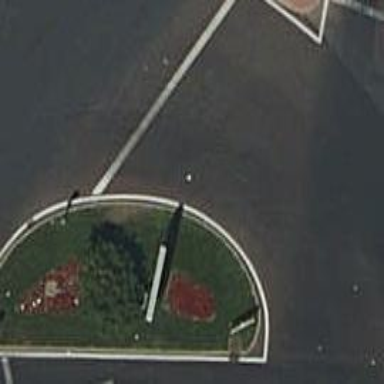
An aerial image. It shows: Flowerbed.